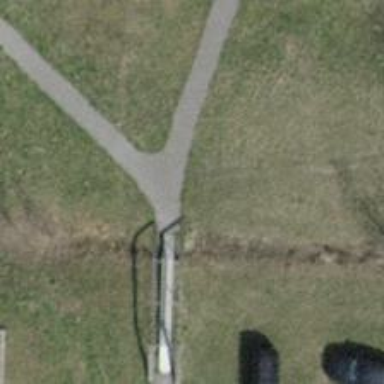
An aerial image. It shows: Footway on bridge.